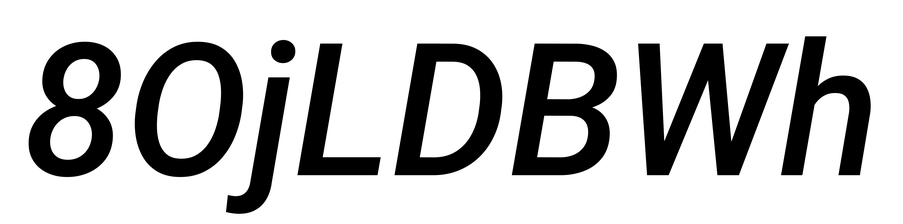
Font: Roboto-Italic_Medium_Italic